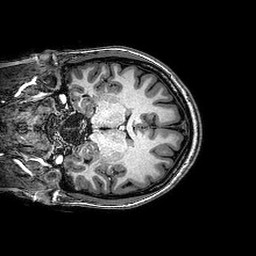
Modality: T1w
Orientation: coronal
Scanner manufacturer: philips
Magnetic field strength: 3 T
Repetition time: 0.00828 s
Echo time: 0.00381 s